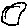
Label: hexagon